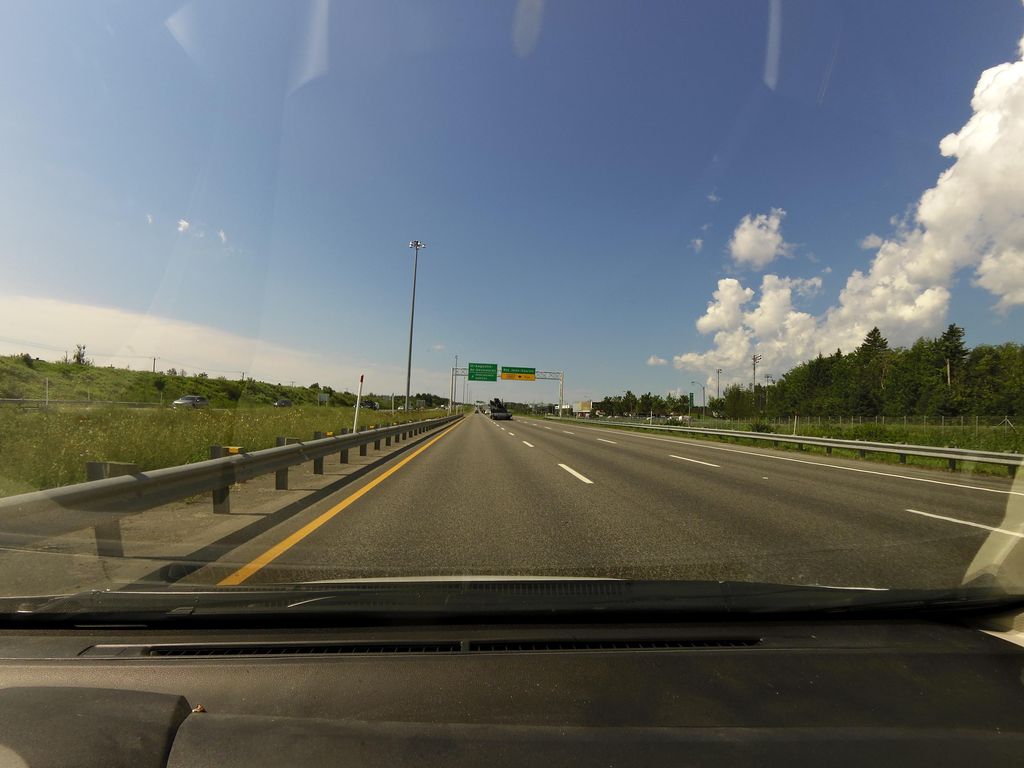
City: quebec_city